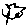
Label: flower